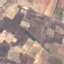
Land use / land cover class: PermanentCrop